Aerial crown-view tile of a tropical tree (Barro Colorado Island, Panama), acquired 20241112:
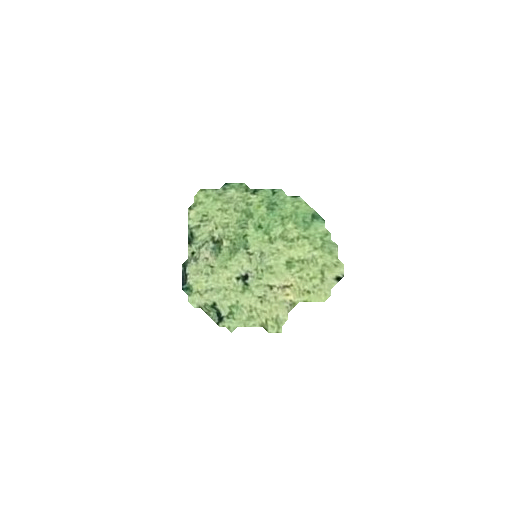
Species: Alseis blackiana
GBIF accepted scientific name: Alseis blackiana
Crown area: 27.535 m²